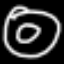
Label: donut